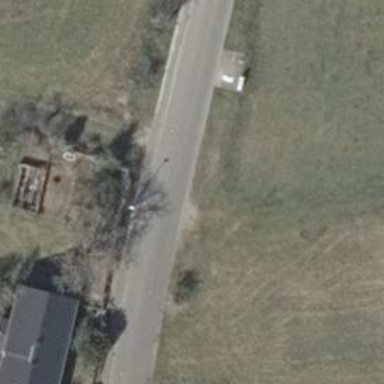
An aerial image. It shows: Track road with grass surface.